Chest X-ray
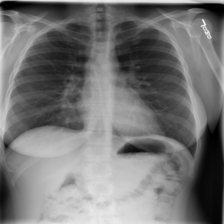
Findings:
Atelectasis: negative
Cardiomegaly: negative
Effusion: negative
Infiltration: negative
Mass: negative
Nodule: negative
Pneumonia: negative
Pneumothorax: negative
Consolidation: negative
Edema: negative
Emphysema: negative
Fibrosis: negative
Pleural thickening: negative
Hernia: negative